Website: bh-photo
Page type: customer-info-address
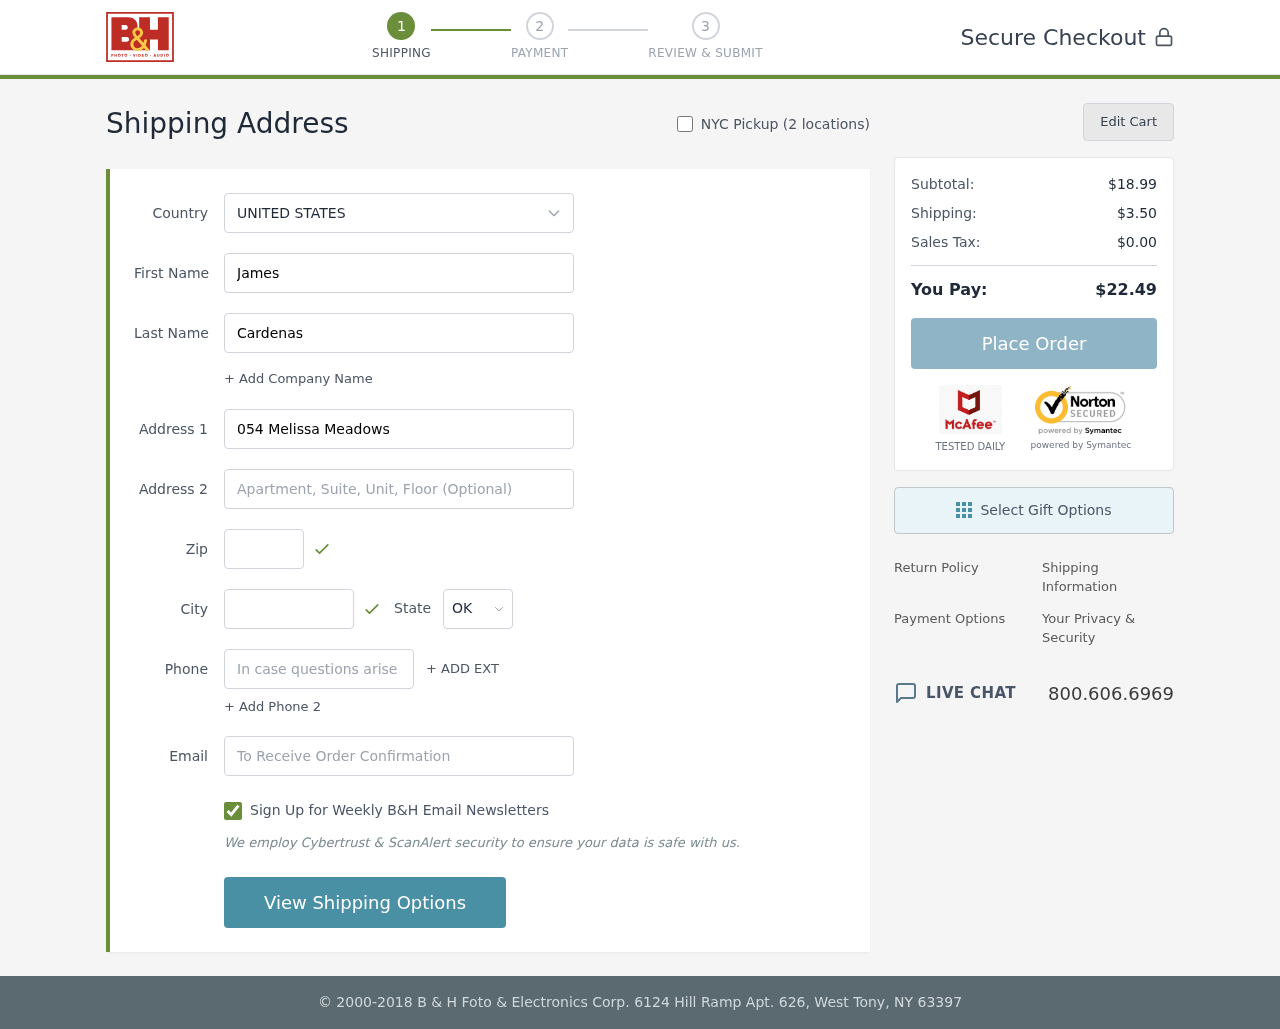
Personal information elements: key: PII_CITY
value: Nguyenport
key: PII_COUNTRY
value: United States
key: PII_EMAIL
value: jamescardenas@yahoo.com
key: PII_FIRSTNAME
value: James
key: PII_LASTNAME
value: Cardenas
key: PII_PHONE
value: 3709113182
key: PII_POSTCODE
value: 34642
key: PII_STATE_ABBR
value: OK
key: PII_STREET
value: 054 Melissa Meadows
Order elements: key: ORDER_SUBTOTAL
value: $18.99
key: ORDER_SHIPPING_COST
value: $3.50
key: ORDER_TAX
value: $0.00
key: ORDER_TOTAL
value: $22.49